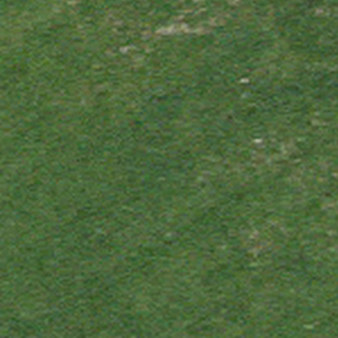
Label: other